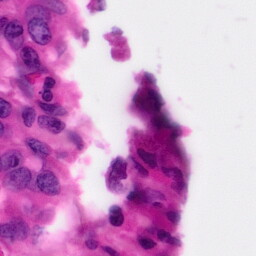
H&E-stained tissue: Pancreatic